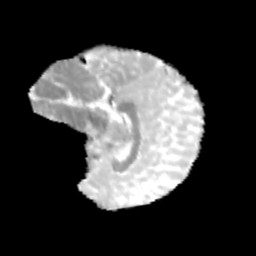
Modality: MD
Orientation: sagittal
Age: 11
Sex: female
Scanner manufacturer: siemens
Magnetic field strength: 3 T
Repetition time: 3.8 s
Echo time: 0.07 s